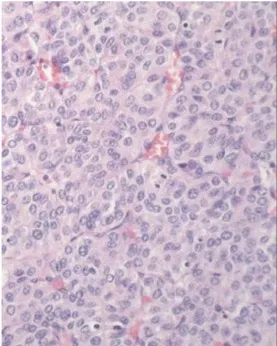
Characteristics of primary adrenal cortex tumor. (D) Immunohistochemical results of tumor tissue.
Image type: pathology (immunostaining)